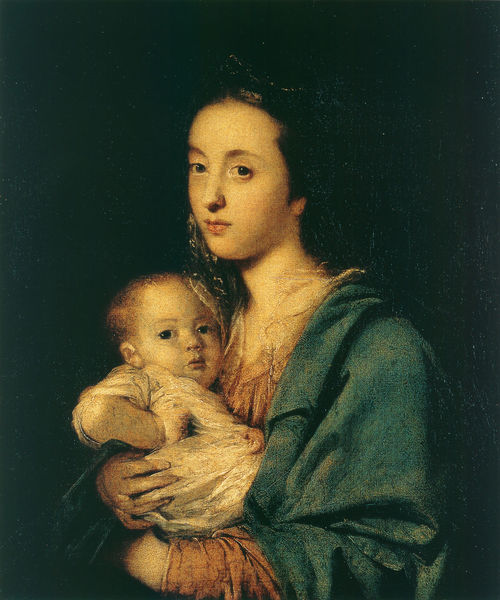
Titel: Mrs Joseph Martin und ihr Sohn
Künstler: Sir Joshua Reynolds
Institution: Privatsammlung
Schlagwörter: blau, dunkel, gemälde, hand, nackt, umhang, frau, haar, schwarz, blick, augen, gesicht, halten, tragen, öl, mantel, kind, mutter, maria, madonna, kontakt